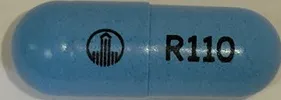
Dabigatran 110 mg capsule contains indigo carmine.
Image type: pathology (gram)